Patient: sex M, age 44
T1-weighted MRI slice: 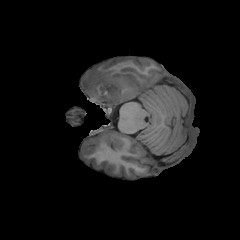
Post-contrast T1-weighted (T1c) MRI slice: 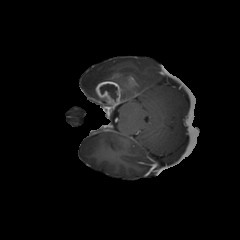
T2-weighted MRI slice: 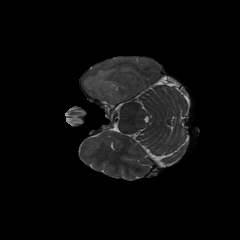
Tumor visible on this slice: yes
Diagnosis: Glioblastoma, IDH-wildtype
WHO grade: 4